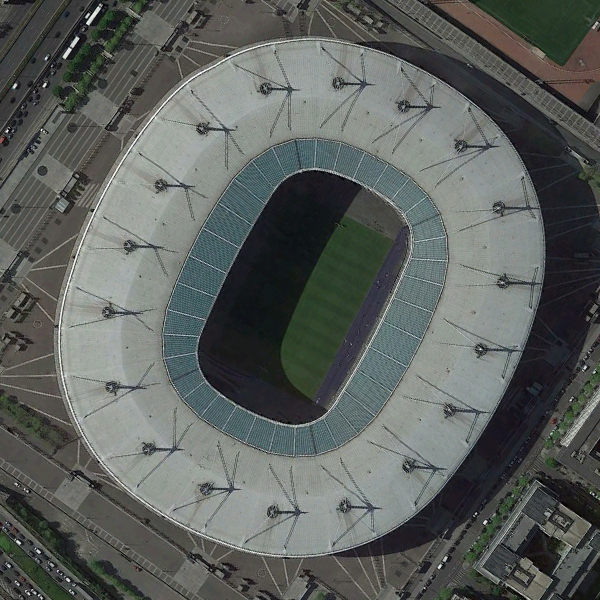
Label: Stadium